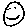
Label: smiley face